Question: Let's assume I have 2 activities: Activity 1, Activity 2. I am starting Activity 2 from Activity 1. Activity 2 - is activity with image and progress bar to display the progress of executing some background task in it which is started in service.
When I try to press hardware Back button from Activity 2 it brings me back to Activity 1, so I can start Activity 2 again even if there is service still running.
So the question is such: How can I prevent such behaviour. I need to start Activity 2 only 1 time and not exit from it while the work is not finished?? And another case is that I can stop my application from Task manager, but service will be working and after that I can run application again - with new service, while old will be still running? What mechanisms are there to prevent such behaviour? Thanks.

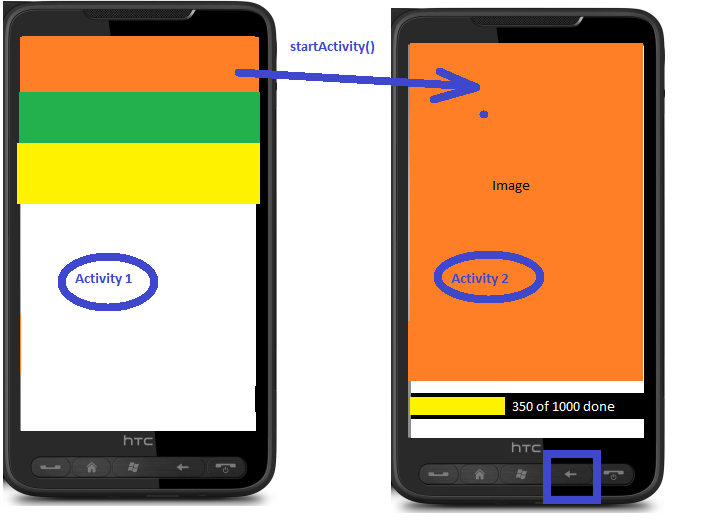
Answer: You can bind to a local service from your 'Activity' class when it is starting up. Once bound, your 'Activity' can call any public methods declared by that service. This would allow your 'Activity' to bind to the service, then check to see if the service is currently doing any work. You might make a method like 'isRunning()' or similar. If the service is not currently doing any work, you might want to start a new job. If it is already executing some task, you could then display the current progress of that task.
You should read the <URL> article on the Android developer site to get an idea how to do this.